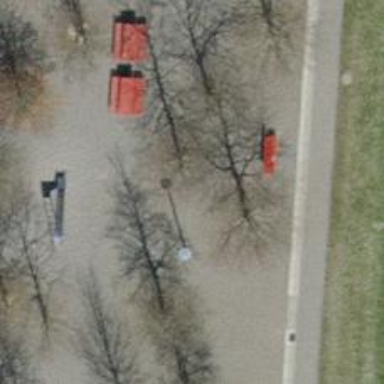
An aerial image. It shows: Urban tree with broadleaved foliage. It belongs to the genus Fagus.